Question: I Have A Guider That Is Showing Over The Element It Is Attached To, Like So:

My Code For The Guider Is:
'''
guiders.createGuider({
title:"Flosses",
description:"Strawberry Floss Is All About Flosses, We Have Made One For You, Why Not View It Now?",
id:"2",
buttons:[],
attachTo:"#firstFloss",
position:6
});
'''
I would like the guider down maybe 100px or so, allowing me to see the element It is attached to.
Thanks,
Ari
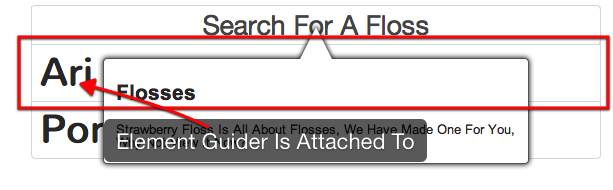
Answer: According to <URL> you can use the parameter 'offset: { left:0, top: -10 }' to adjust the exact position. But it looks like your guide is centered on top of the item. Is that intended? Check if you target the correct element with 'attachTo'